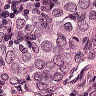
Metastatic tissue present: yes